Interaction volume radius: 5 \u00c5
Interaction volume height: 30 \u00c5
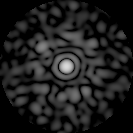
Disorder parameter: 0.8535